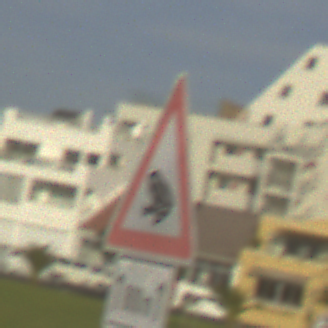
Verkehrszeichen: AmphibienwanderungRechts
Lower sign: LaengeEinerStrecke1
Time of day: MorningAfternoon
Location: Outdoor (Suburban)
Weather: PartlyCloudy
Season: NotSpecified
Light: Natural